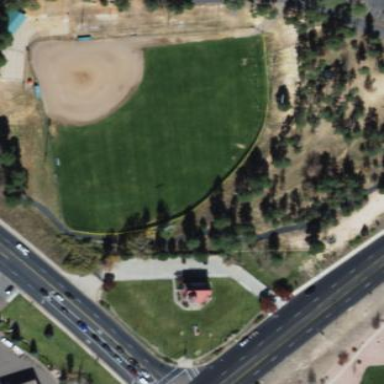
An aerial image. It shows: Baseball pitch for leisure and sports activities.